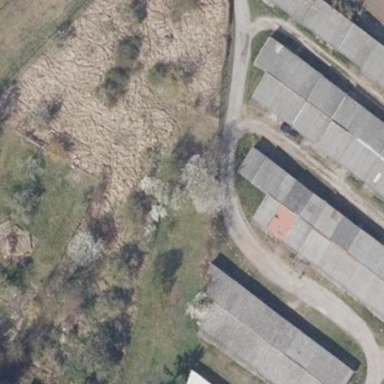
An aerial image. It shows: Group of garages.